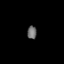
Tissue: lung
Cell type: Endothelial cells
Senescence score: 0.6011
Nuclear area (px): 121
Mean DAPI intensity: 106.702